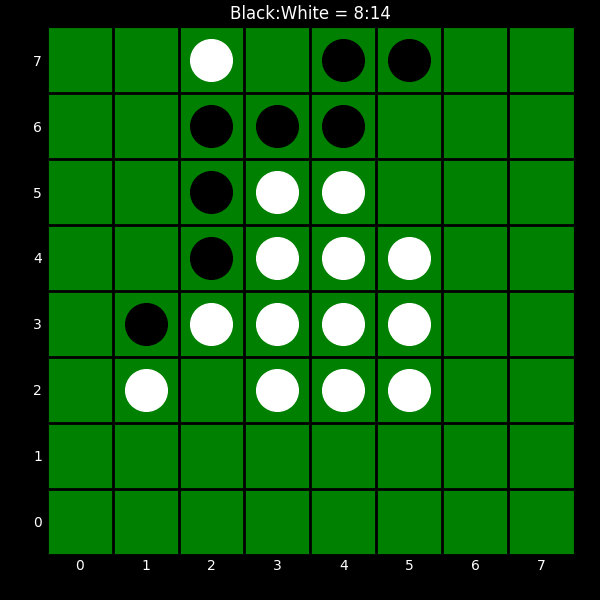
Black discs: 8
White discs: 14